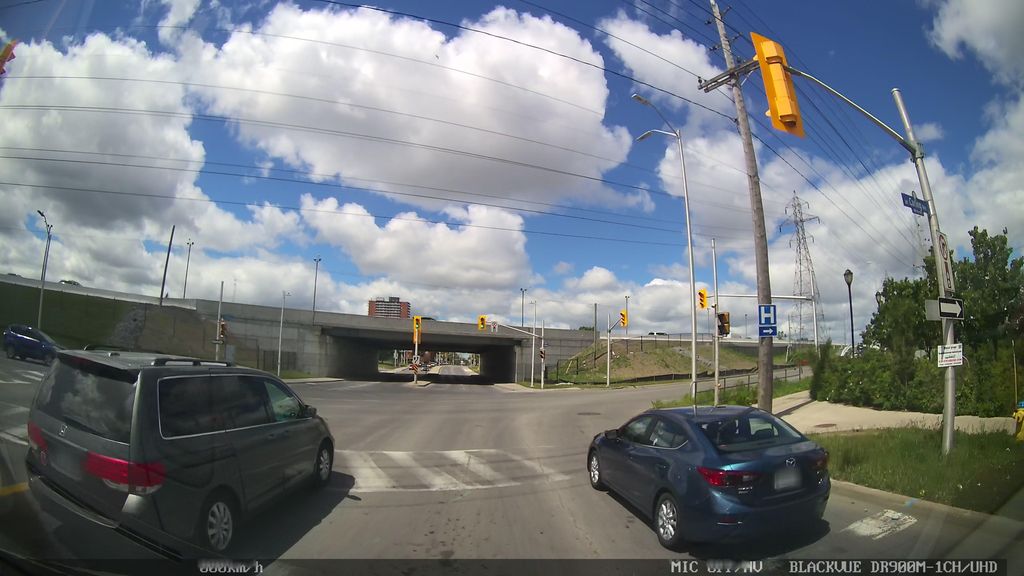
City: ottawa-gatineau